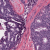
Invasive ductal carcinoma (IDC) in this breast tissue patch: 0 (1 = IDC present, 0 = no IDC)